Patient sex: M
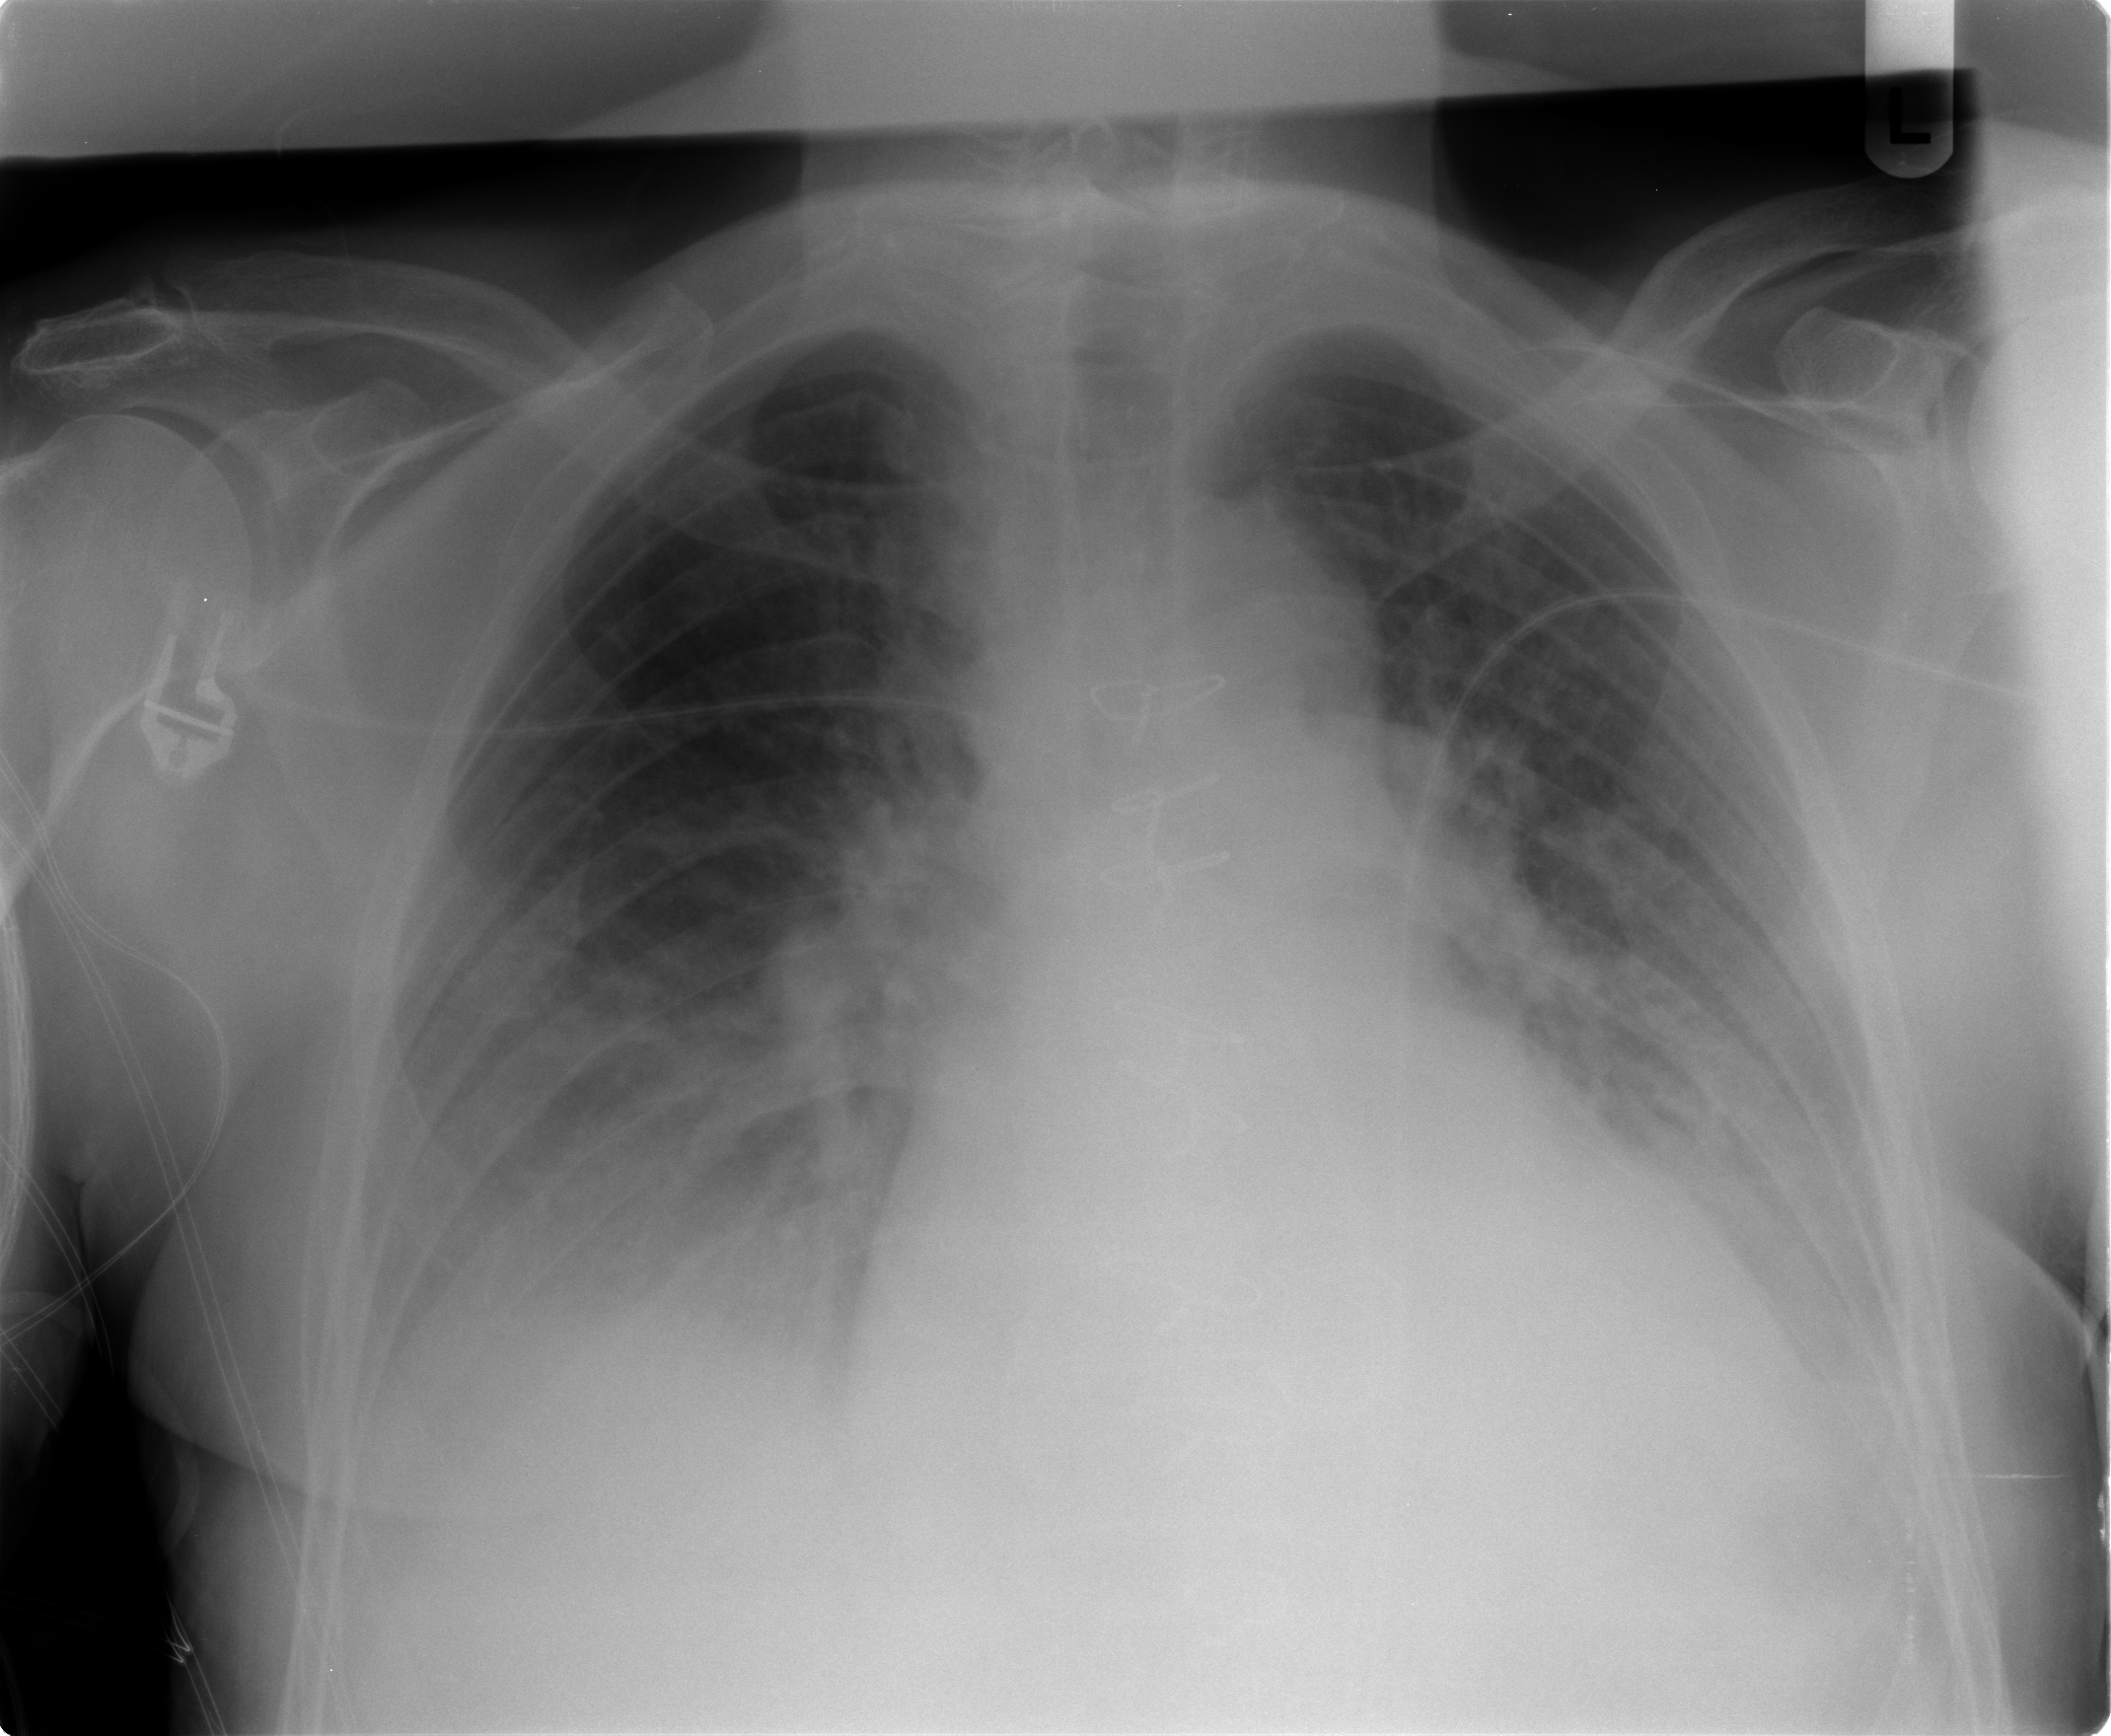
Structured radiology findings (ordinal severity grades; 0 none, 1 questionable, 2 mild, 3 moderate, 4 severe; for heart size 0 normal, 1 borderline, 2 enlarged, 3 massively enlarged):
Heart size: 2
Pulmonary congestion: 2
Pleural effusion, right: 2
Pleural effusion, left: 2
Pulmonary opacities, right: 2
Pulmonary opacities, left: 2
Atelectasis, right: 2
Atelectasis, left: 2